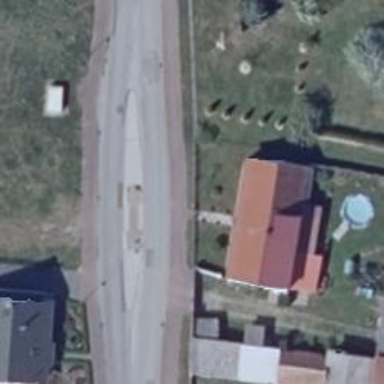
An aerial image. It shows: Traffic calming island.